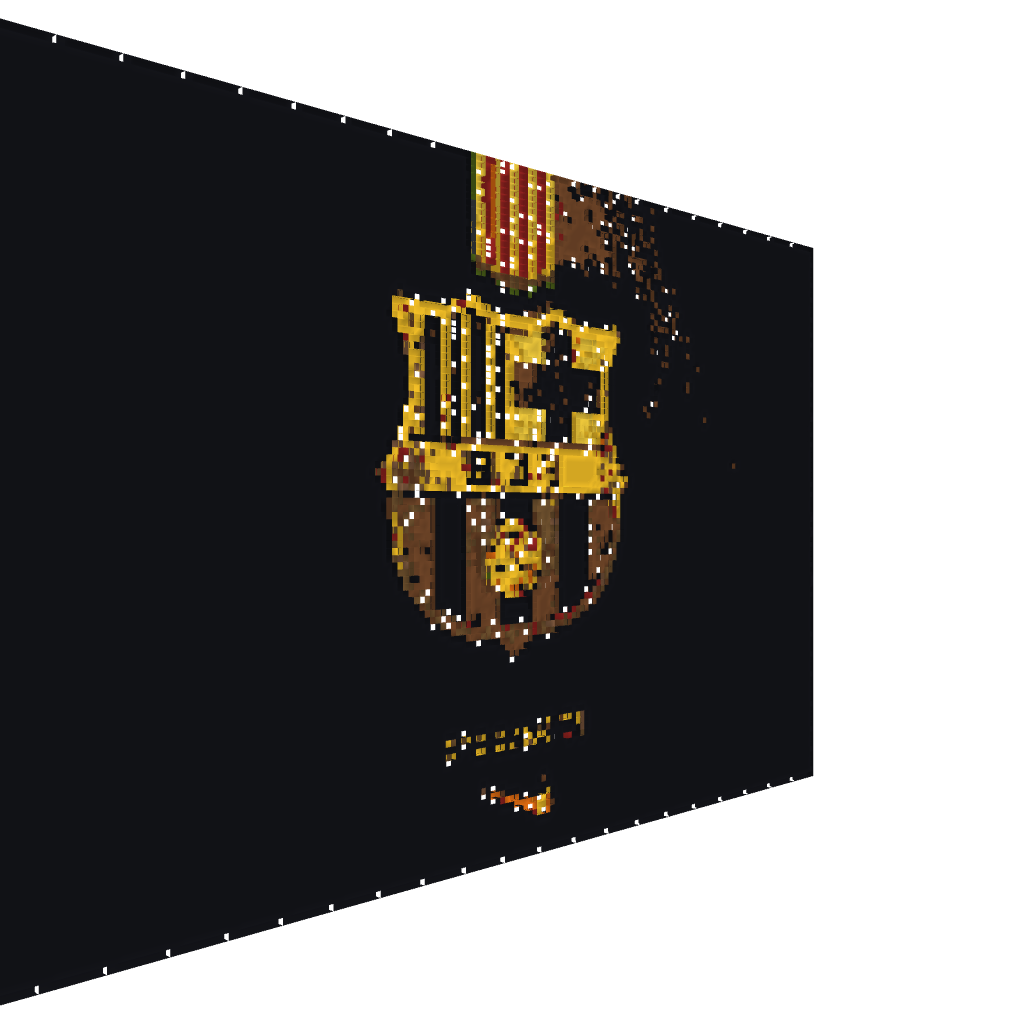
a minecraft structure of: F.C Barcelona